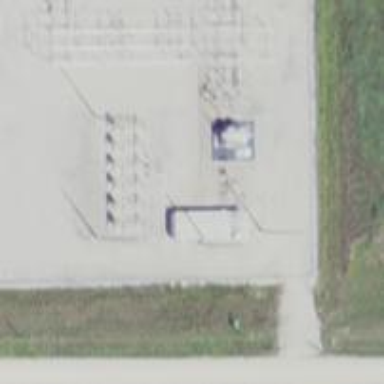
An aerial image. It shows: Mast used for lightning protection.